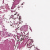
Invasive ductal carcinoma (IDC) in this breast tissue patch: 0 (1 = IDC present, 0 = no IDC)